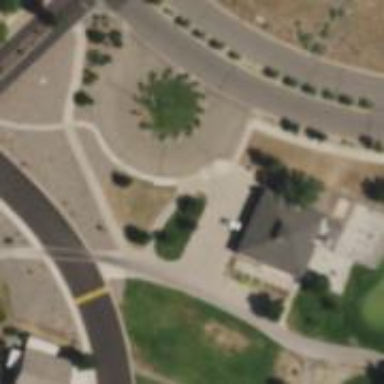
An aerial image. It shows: Service road used as golf cart path.